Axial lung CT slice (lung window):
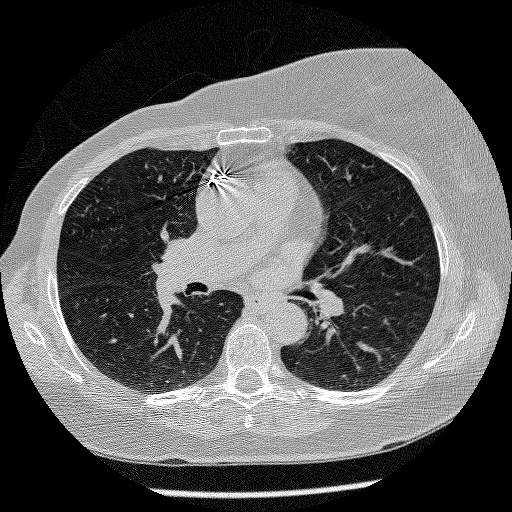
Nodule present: no